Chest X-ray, AP view. Patient: 55 years old, sex M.
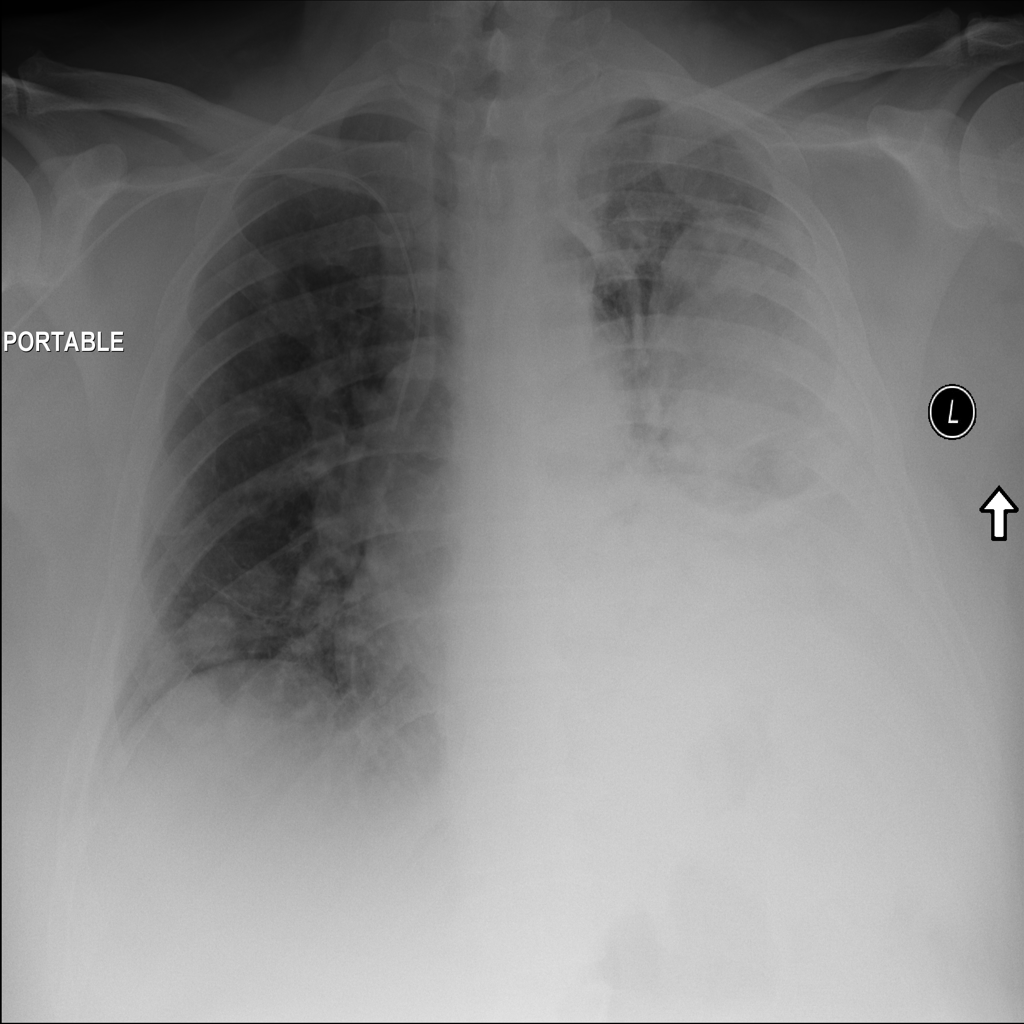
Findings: Mass, Nodule